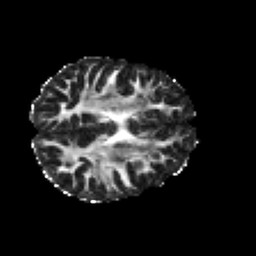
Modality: FA
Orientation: axial
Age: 19
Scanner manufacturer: philips
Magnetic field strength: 3 T
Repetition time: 8.6 s
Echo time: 0.127 s